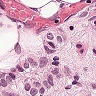
Metastatic tissue present: yes